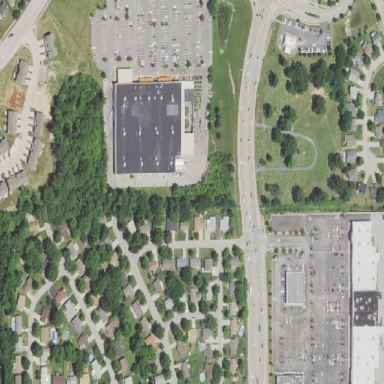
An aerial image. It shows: Retail area.